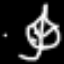
Label: leaf